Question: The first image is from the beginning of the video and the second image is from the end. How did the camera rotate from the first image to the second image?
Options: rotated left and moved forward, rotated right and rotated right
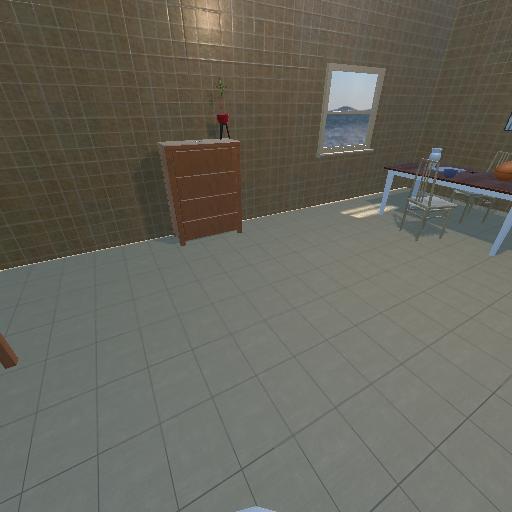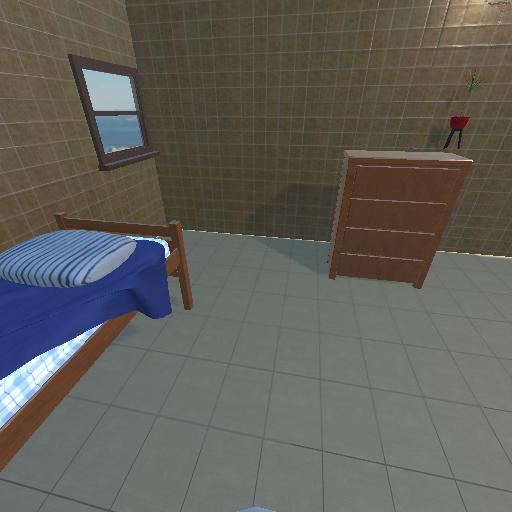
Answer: rotated left and moved forward